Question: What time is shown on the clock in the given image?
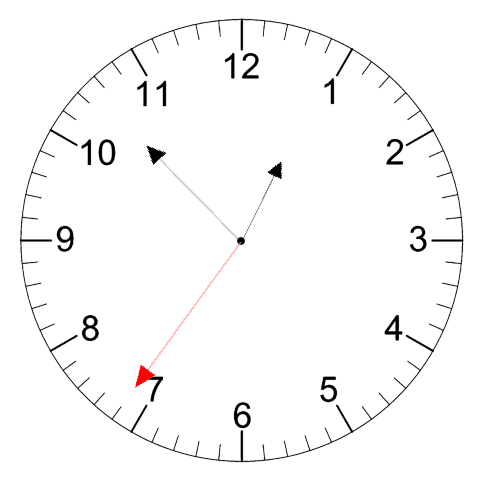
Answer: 12:52:36